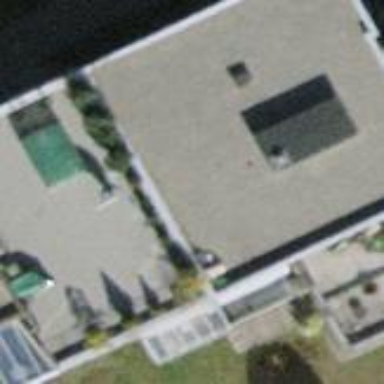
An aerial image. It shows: Building with flat roof.